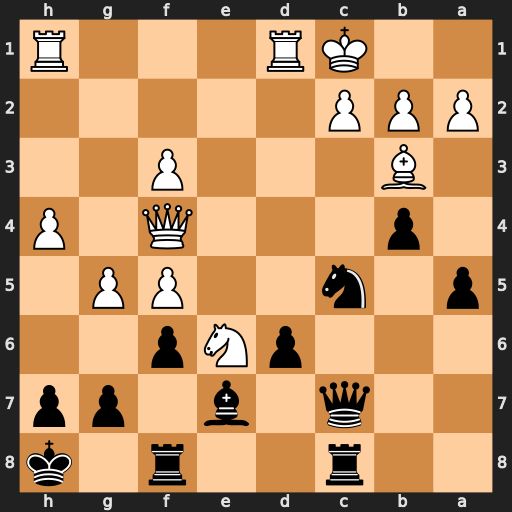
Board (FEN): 2r2r1k/2q1b1pp/3pNp2/p1n2PP1/1p3Q1P/1B3P2/PPP5/2KR3R
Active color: b
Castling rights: -
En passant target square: -
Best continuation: Nxb3+ axb3 Qxc2#